Question: I have some wpf combobox (xaml):
'''
<ComboBox ItemsSource="{Binding Path=NonPositionedConcentrators}"
SelectedValue="{Binding Path=SelectedNonPositionedConcentrator}"
DisplayMemberPath="SerialNumber" />
'''
'SelectedNonPositionedConcentrator' - is a Concentrator type. Something like:
'''
class Concentrator
{
...
public string SerialNumber {...}
...
public override ToString{ return "Some needed text..."; }
}
'''
'NonPositionedConcentrators' - the list of Concentrator objects.
So, in application I see the combobox with serial numbers of NonPositionedConcentrators (because of 'DisplayMemberPath="SerialNumber"'), but when I select something, then selected item shonw as '"Some needed text..."' , see the image:

I have tried SelectedValuePath="SerialNumber", but it doesn't work...
And I can't remove this - 'public override ToString{ return "Some needed text..."; }', becase I need...
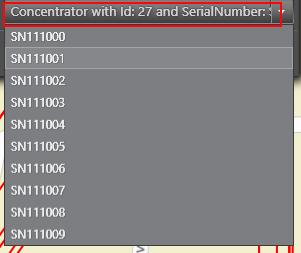
Answer: It looks like you have a custom ComboBox template which may be causing your problem. If it is using a TextBlock or ContentPresenter for the display of the selected item which is just binding the SelectedItem property and not pulling in any templates or other settings you would just get the ToString value no matter what. A properly constructed template will have something like what the default template uses at this spot:
'''
<ContentPresenter ContentTemplate="{TemplateBinding SelectionBoxItemTemplate}" ContentTemplateSelector="{TemplateBinding ItemTemplateSelector}"
Content="{TemplateBinding SelectionBoxItem}" ContentStringFormat="{TemplateBinding SelectionBoxItemStringFormat}"
HorizontalAlignment="{TemplateBinding HorizontalContentAlignment}" IsHitTestVisible="false" Margin="{TemplateBinding Padding}"
SnapsToDevicePixels="{TemplateBinding SnapsToDevicePixels}" VerticalAlignment="{TemplateBinding VerticalContentAlignment}"/>
'''